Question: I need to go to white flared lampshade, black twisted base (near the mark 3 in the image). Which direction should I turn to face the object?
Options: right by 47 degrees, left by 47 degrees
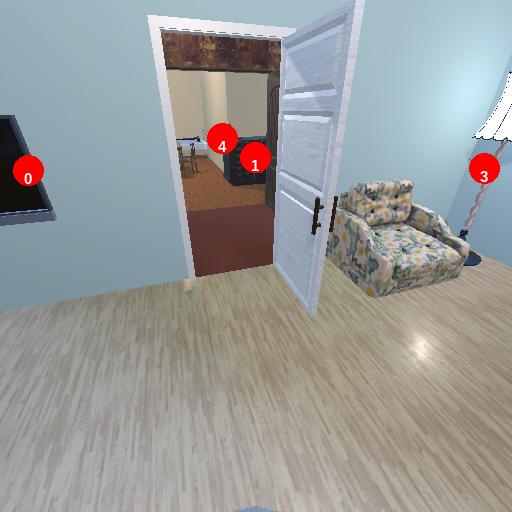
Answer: right by 47 degrees